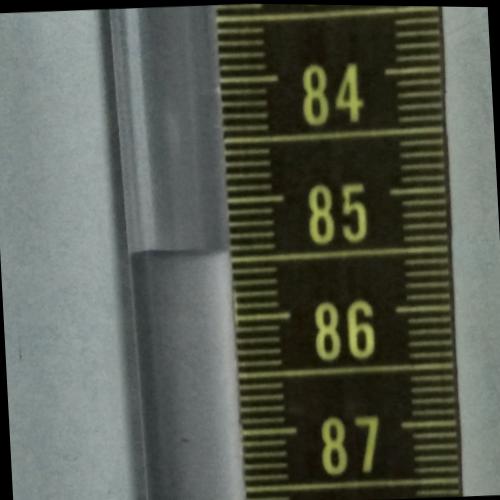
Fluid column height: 85.4 cm